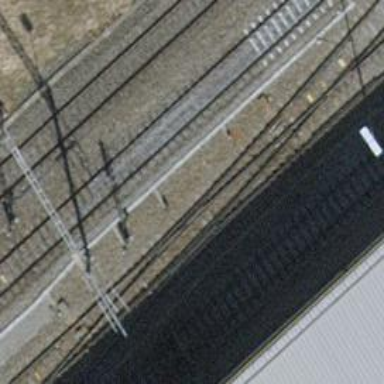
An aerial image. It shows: Railway switch.